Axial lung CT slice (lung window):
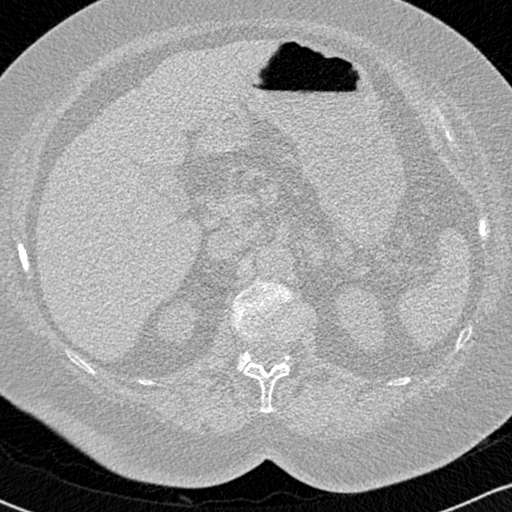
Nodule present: no